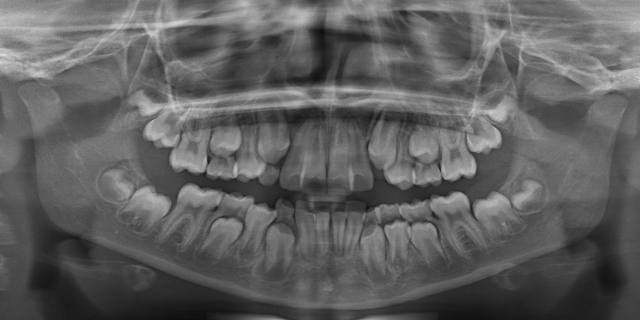
child